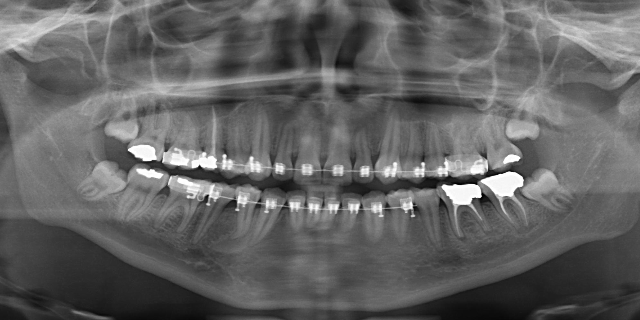
adult